Question: I am trying to create a box-plot with data points via geom_jitter. I cant find a way to change to legend title for the variable "clin" used to color the data points.
'''
p<-ggplot(plot1, aes(culture, score,fill=group))
p+geom_boxplot()+ggtitle("title")+
ylab("y")+ xlab("x")+
guides(fill=guide_legend(title="In-vitro response"))+
scale_fill_grey(start = 0.6, end = 1)+
geom_jitter(aes(colour = clin), alpha=0.4)
'''
Data:
'''
score group culture clin
1 a co y
3 a co y
7 a co y
5 a co y
5 a co y
5 b co y
6 b co y
9 b co n
7 b co n
8 b co n
6 b co n
9 b co n
9 a mon y
9 a mon y
6 a mon y
6 a mon n
5 a mon y
4 b mon y
4 b mon y
3 b mon n
3 a mon n
3 b mon n
3 b mon n
3 b mon n
'''
NEED TO CHANGE TITLE FOR SECOND LEGEND: "CLIN"

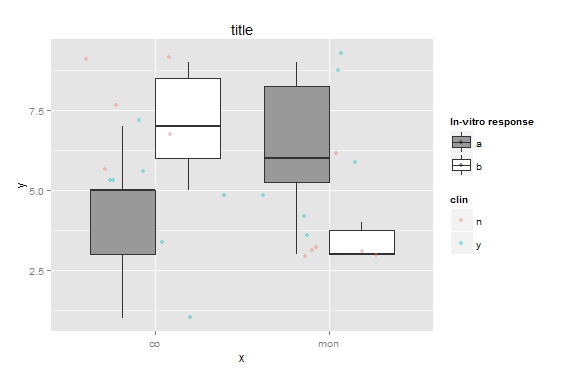
Answer: Just have your all labels within lab, no need for separate xlab, yalab, title etc
'''
p=ggplot(df, aes(culture, score, fill=group))
p+geom_boxplot()+
scale_fill_grey(start = 0.6, end = 1)+
geom_jitter(aes(colour = clin), alpha=0.4) +
labs(title="TITLE",x="x", y="y", fill="In vitro", colour="C LIN")
'''